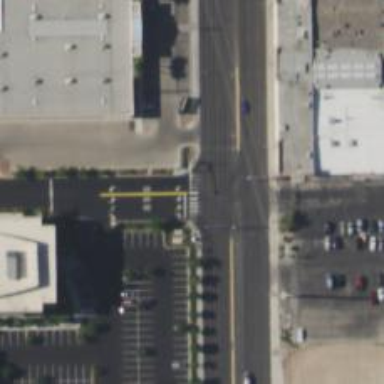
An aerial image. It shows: Solid stop line on the road marking.